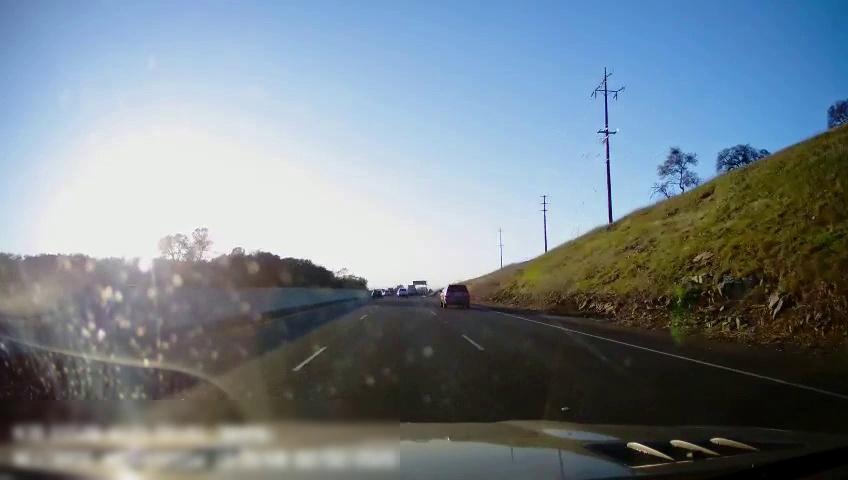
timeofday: Day
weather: Sunny
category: Drivable Space
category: Vehicles | Car
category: Vehicles | Car
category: Vehicles | SUV
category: Vehicles | Other LV
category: Lanes | Alternate Lane
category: Lanes | Current Lane
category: Lanes | Current Lane
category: Lanes | Alternate Lane